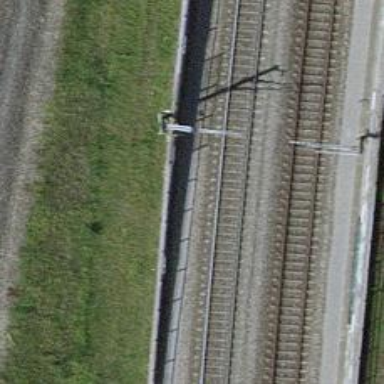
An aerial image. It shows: Single railway track with electrification through contact line.